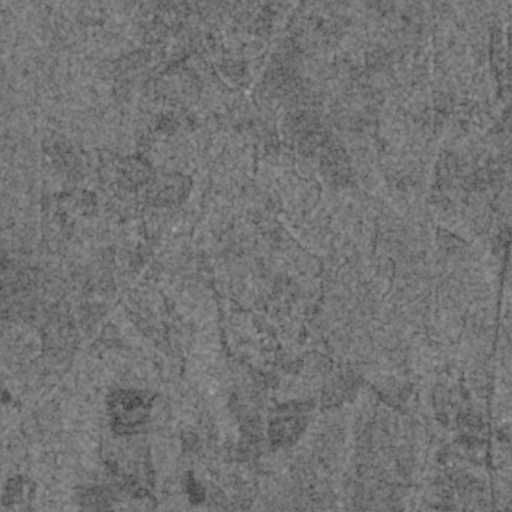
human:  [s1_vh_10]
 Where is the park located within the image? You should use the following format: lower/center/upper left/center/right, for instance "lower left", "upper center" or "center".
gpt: The park is located in the center right of the image.
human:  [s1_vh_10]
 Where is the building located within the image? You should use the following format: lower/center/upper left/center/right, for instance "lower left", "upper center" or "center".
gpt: There is no building in the image.

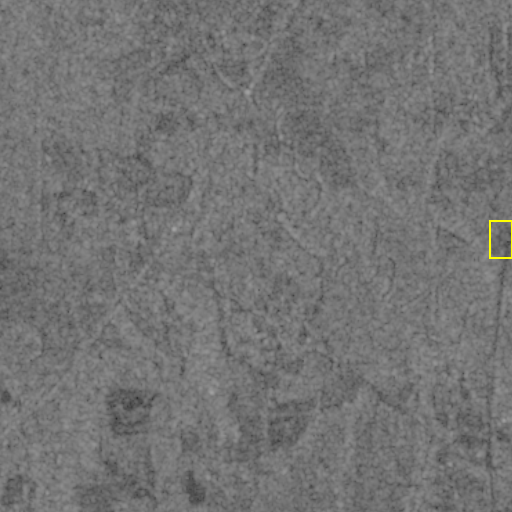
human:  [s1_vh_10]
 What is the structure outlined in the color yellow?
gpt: The structure outlined in yellow is a park.
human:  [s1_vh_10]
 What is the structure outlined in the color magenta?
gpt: There is no magenta outline.